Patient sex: M
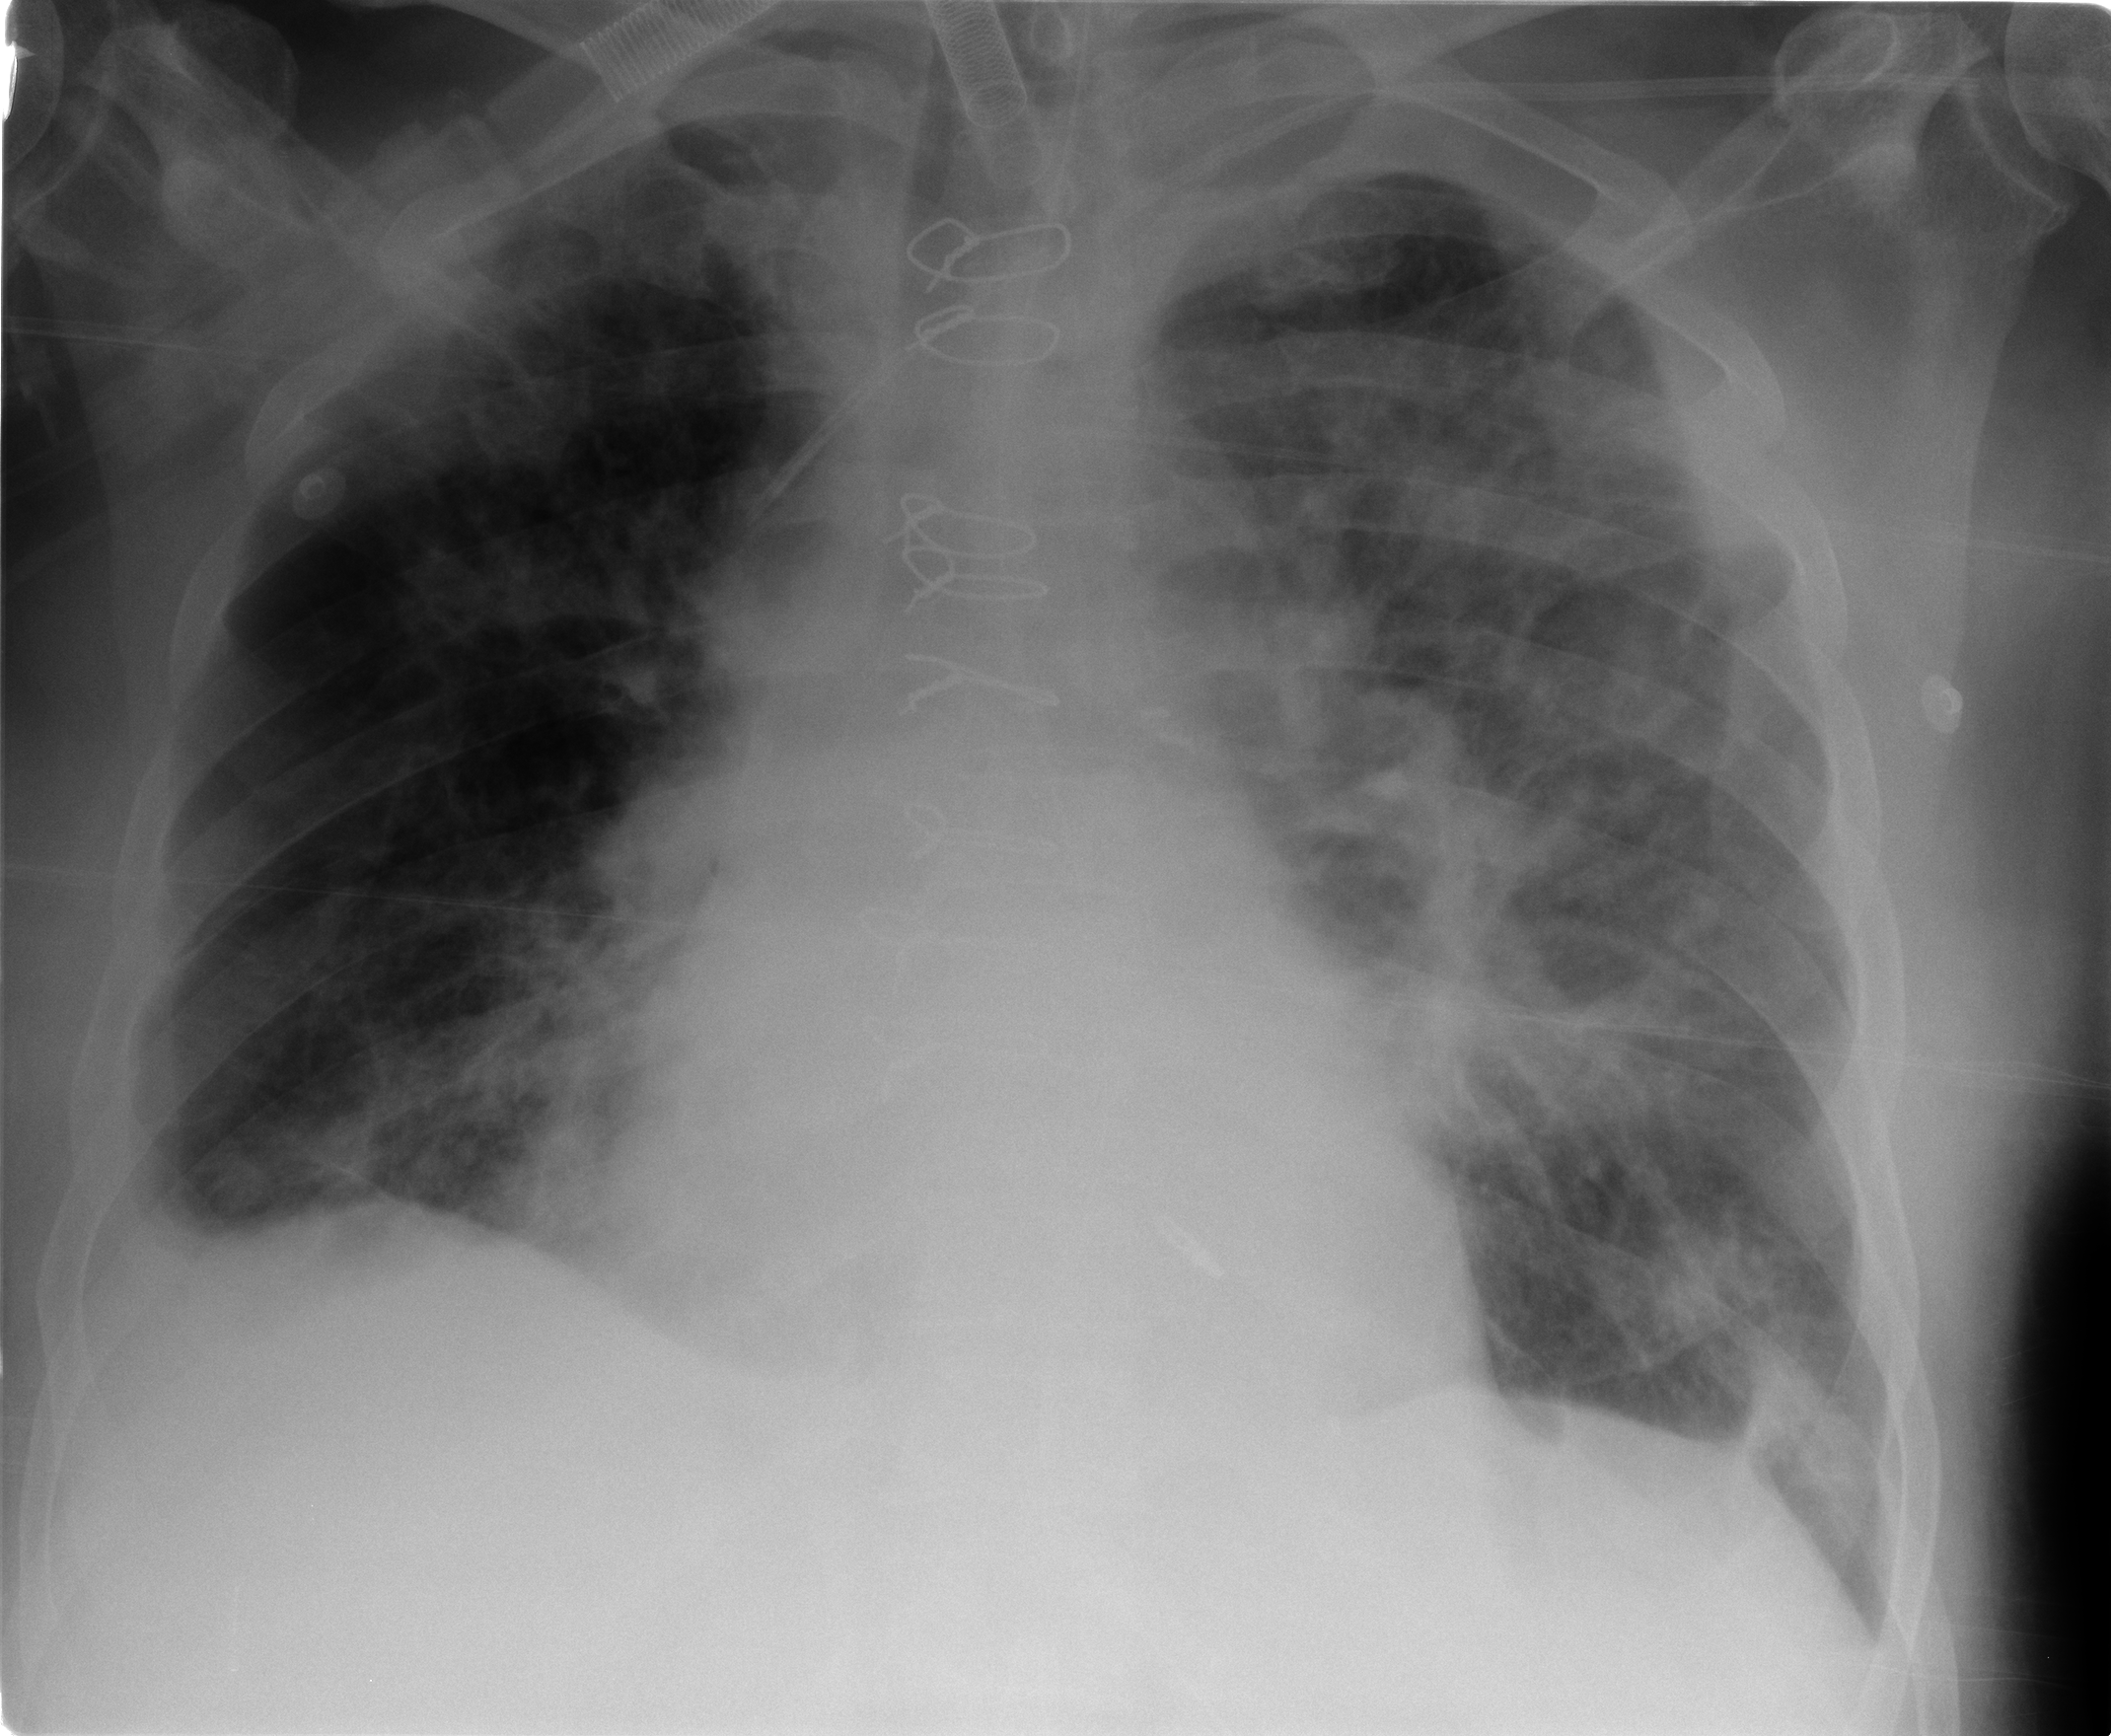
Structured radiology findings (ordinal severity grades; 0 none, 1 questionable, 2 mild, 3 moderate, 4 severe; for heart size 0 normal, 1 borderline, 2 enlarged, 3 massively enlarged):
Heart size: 0
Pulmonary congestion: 3
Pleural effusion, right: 1
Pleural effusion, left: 1
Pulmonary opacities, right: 2
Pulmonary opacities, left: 3
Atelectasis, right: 3
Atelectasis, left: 3